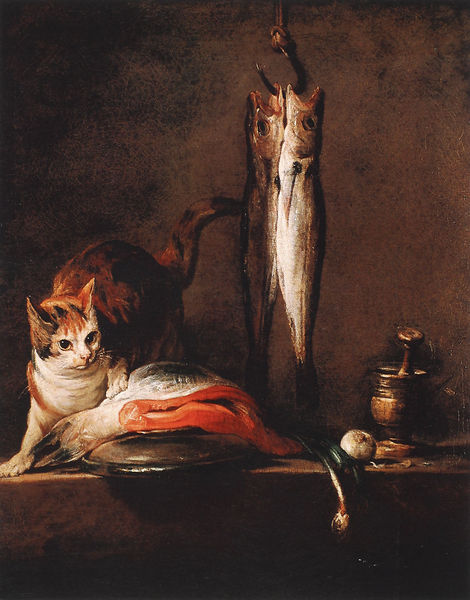
Titel: Katze mit einem Stück Lachs, zwei Makrelen, Mörser und Stößel
Künstler: Jean-Baptiste Siméon Chardin
Institution: Madrid, Fundación Colección Thyssen-Bornemisza
Schlagwörter: dunkel, gemälde, weiß, hell, tisch, rot, malerei, wand, barock, silber, tot, bild, öl, kelch, stilleben, stillleben, brauen, platte, zwiebel, fleisch, katze, hell dunkel, deckel, haken, fisch, gescheckt, mörser, fische, buckel, knoblauch, lauch, stößel, dreifarbig, frühlingszwiebel, harken, topfdeckel, speisekammer